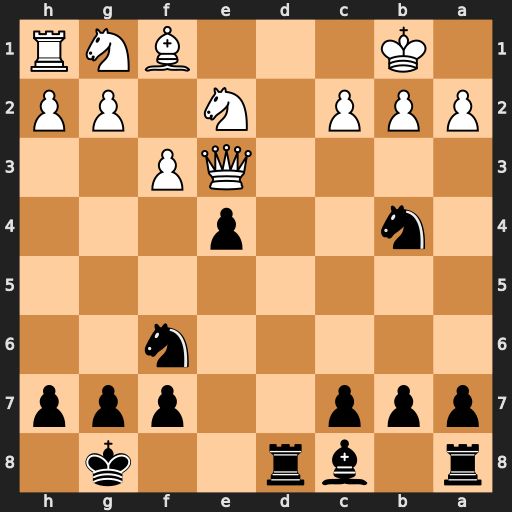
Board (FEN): r1br2k1/ppp2ppp/5n2/8/1n2p3/4QP2/PPP1N1PP/1K3BNR
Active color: b
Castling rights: -
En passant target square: -
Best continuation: Rd1+ Nc1 Be6